Question: I found here this good <URL> to plot 3D data with Python 2.7.
'''
import matplotlib.pyplot as plt
from matplotlib.ticker import MaxNLocator
from matplotlib import cm
from mpl_toolkits.mplot3d import Axes3D
import numpy as np
# ======
## data:
DATA = np.array([
[-0.807237702464, 0.904373229492, 111.428744443],
[-0.802470821517, 0.832159465335, 98.572957317],
[-0.801052795982, 0.744231916692, 86.485869328],
[-0.802505546206, 0.642324228721, 75.279804677],
[-0.804158144115, <PHONE>, 65.112895758],
[-0.806418040943, 0.405733109371, 56.<PHONE>],
[-0.808515314192, 0.275100227689, 48.508994388],
[-0.809879521648, 0.<PHONE>, 42.<PHONE>],
[-0.810645106092, -7.48279012695e-06, 36.<PHONE>],
[-0.810676720161, -0.<PHONE>, 32.714580273],
[-0.811308686707, -0.277276065449, 29.<PHONE>],
[-0.812331692291, -<PHONE>, 27.<PHONE>],
[-0.816075037319, -0.535615685086, 27.<PHONE>],
[-0.823691366944, -0.654350489595, 29.<PHONE>],
[-0.836688691603, -0.765630198427, 34.<PHONE>],
[-0.854984518665, -<PHONE>, 43.029581434],
[-0.879261949054, -0.961799684483, 55.<PHONE>],
[-0.740499820944, 0.901631050387, 97.<PHONE>],
[-0.735011699497, <PHONE>, 84.971061395],
[-0.733021568161, 0.740454485354, 73.733621269],
[-0.732821755233, 0.638770044767, 63.<PHONE>],
[-0.733876941678, 0.525818698874, 54.<PHONE>],
[-0.735055978521, 0.403303715698, 45.90859502],
[-0.736448900325, 0.273425879041, 38.935709456],
[-0.737556181137, <PHONE>, 33.096106049],
[-0.738278724065, -9.73058423274e-06, 28.359664343],
[-0.738507612286, -0.<PHONE>, 24.627237837],
[-0.738539663773, -0.275090412979, 21.857410904],
[-0.739099040189, -0.406068448513, 20.<PHONE>],
[-0.741152200369, -0.529726022182, 19.<PHONE>],
])
Xs = DATA[:,0]
Ys = DATA[:,1]
Zs = DATA[:,2]
## plot:
fig = plt.figure()
ax = fig.add_subplot(111, projection='3d')
surf = ax.plot_trisurf(Xs, Ys, Zs, cmap=cm.jet, linewidth=0)
fig.colorbar(surf)
ax.xaxis.set_major_locator(MaxNLocator(5))
ax.yaxis.set_major_locator(MaxNLocator(6))
ax.zaxis.set_major_locator(MaxNLocator(5))
fig.tight_layout()
fig.savefig('3D.png')
plt.show()
'''
The result is good:

But, could it be possible to put this 3D map "in 2D"? I want to have only the color as the indication for the Z coordinate. As it would be to see this plot "from the top".
And to notice, the data (and so z coordinate) come from a measurement, not a function.
I have a lot of data and my computer is very slow...
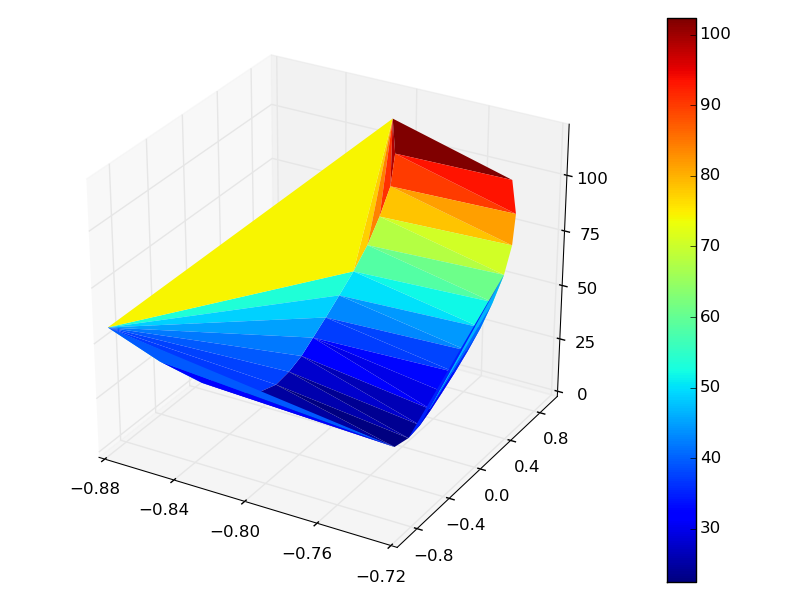
Answer: As mentioned in the comment, you can use a contour. Since you are already using a triangulation, you can use 'tricontourf'. See an example below.
'''
import matplotlib.pyplot as plt
import numpy as np
## data:
DATA = np.array([
[-0.807237702464, 0.904373229492, 111.428744443],
[-0.802470821517, 0.832159465335, 98.572957317],
[-0.801052795982, 0.744231916692, 86.485869328],
[-0.802505546206, 0.642324228721, 75.279804677],
[-0.804158144115, <PHONE>, 65.112895758],
[-0.806418040943, 0.405733109371, 56.<PHONE>],
[-0.808515314192, 0.275100227689, 48.508994388],
[-0.809879521648, 0.<PHONE>, 42.<PHONE>],
[-0.810645106092, -7.48279012695e-06, 36.<PHONE>],
[-0.810676720161, -0.<PHONE>, 32.714580273],
[-0.811308686707, -0.277276065449, 29.<PHONE>],
[-0.812331692291, -<PHONE>, 27.<PHONE>],
[-0.816075037319, -0.535615685086, 27.<PHONE>],
[-0.823691366944, -0.654350489595, 29.<PHONE>],
[-0.836688691603, -0.765630198427, 34.<PHONE>],
[-0.854984518665, -<PHONE>, 43.029581434],
[-0.879261949054, -0.961799684483, 55.<PHONE>],
[-0.740499820944, 0.901631050387, 97.<PHONE>],
[-0.735011699497, <PHONE>, 84.971061395],
[-0.733021568161, 0.740454485354, 73.733621269],
[-0.732821755233, 0.638770044767, 63.<PHONE>],
[-0.733876941678, 0.525818698874, 54.<PHONE>],
[-0.735055978521, 0.403303715698, 45.90859502],
[-0.736448900325, 0.273425879041, 38.935709456],
[-0.737556181137, <PHONE>, 33.096106049],
[-0.738278724065, -9.73058423274e-06, 28.359664343],
[-0.738507612286, -0.<PHONE>, 24.627237837],
[-0.738539663773, -0.275090412979, 21.857410904],
[-0.739099040189, -0.406068448513, 20.<PHONE>],
[-0.741152200369, -0.529726022182, 19.<PHONE>],
])
Xs = DATA[:,0]
Ys = DATA[:,1]
Zs = DATA[:,2]
## plot:
fig = plt.figure()
contour = plt.tricontourf(Xs, Ys, Zs, cmap="YlGnBu_r")
fig.colorbar(contour)
fig.savefig('3D.png')
plt.show()
'''
The results is
<URL>